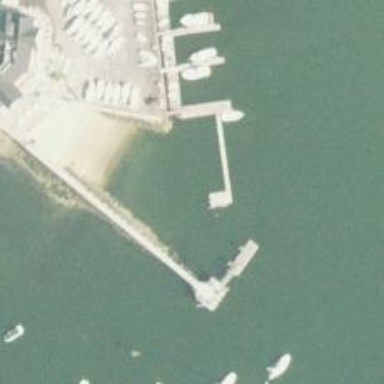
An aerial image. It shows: Man-made pier.